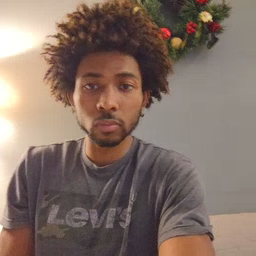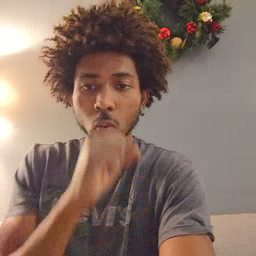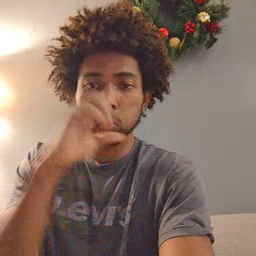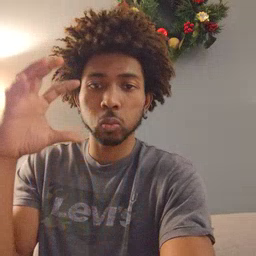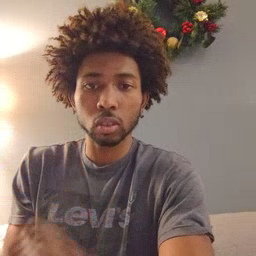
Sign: balloon